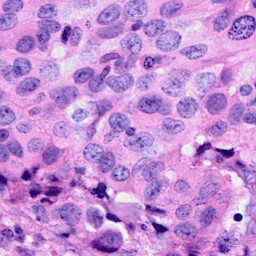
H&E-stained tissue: Breast